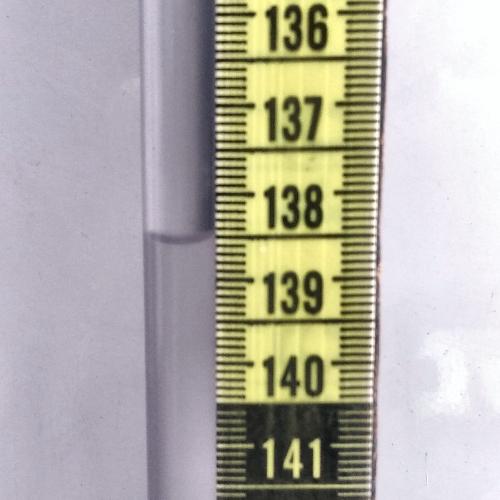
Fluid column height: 138.5 cm